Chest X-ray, AP view. Patient: 43 years old, sex F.
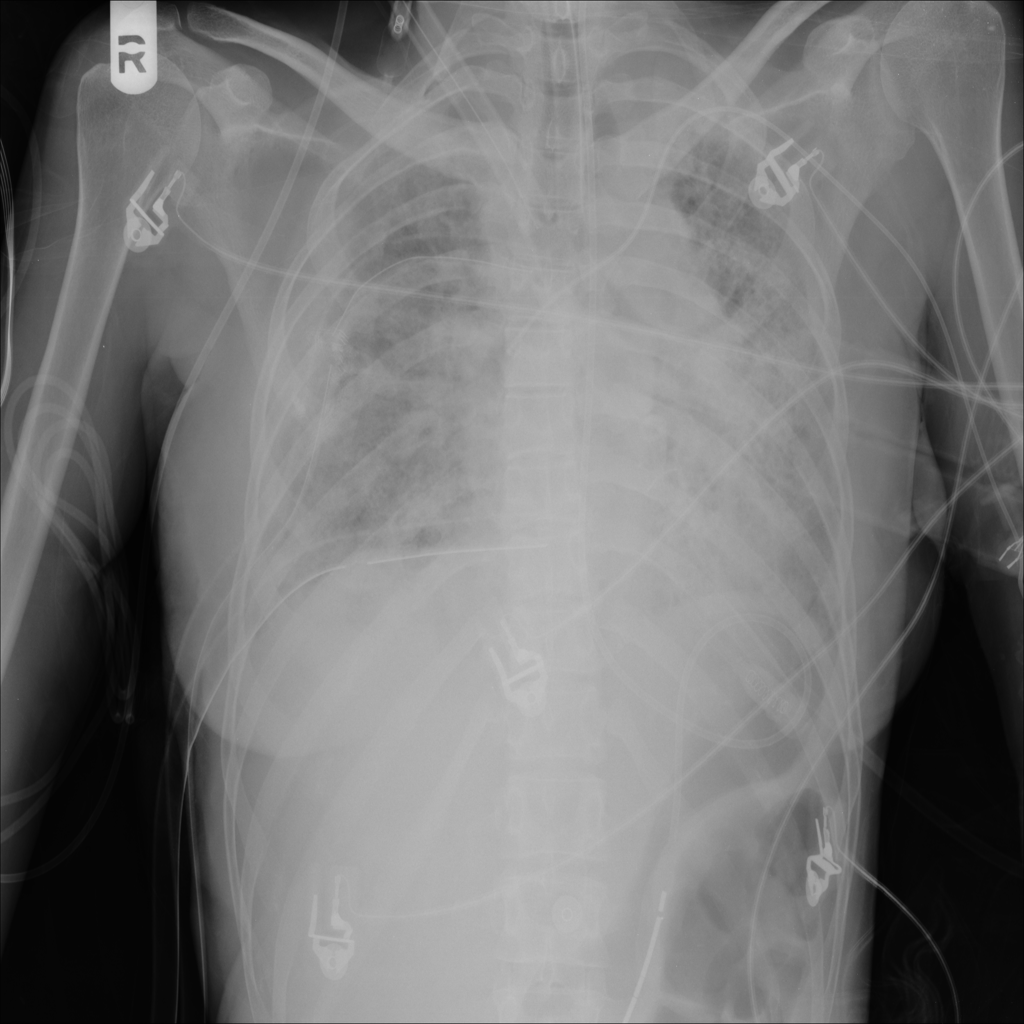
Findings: Infiltration, Pneumothorax